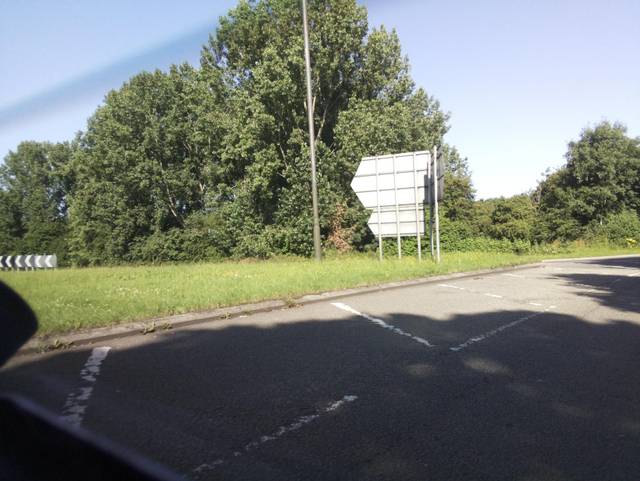
Region: United Kingdom
Coordinates: 52.921, -1.512